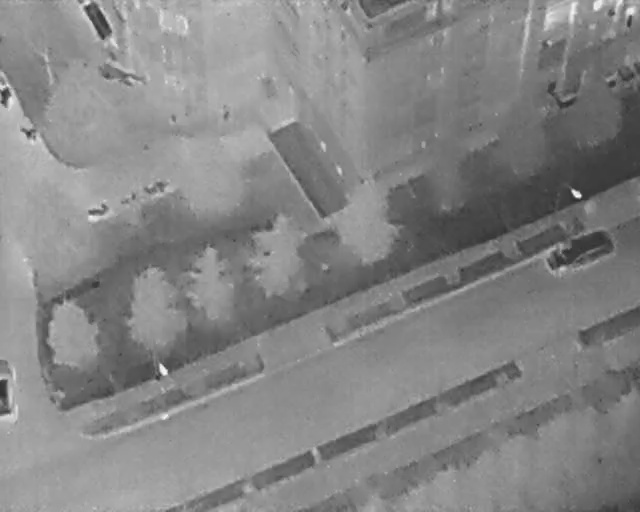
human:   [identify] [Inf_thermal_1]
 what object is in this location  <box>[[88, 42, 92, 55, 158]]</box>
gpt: <ref>1 medium car at the right</ref>